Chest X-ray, PA view. Patient: 25 years old, sex F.
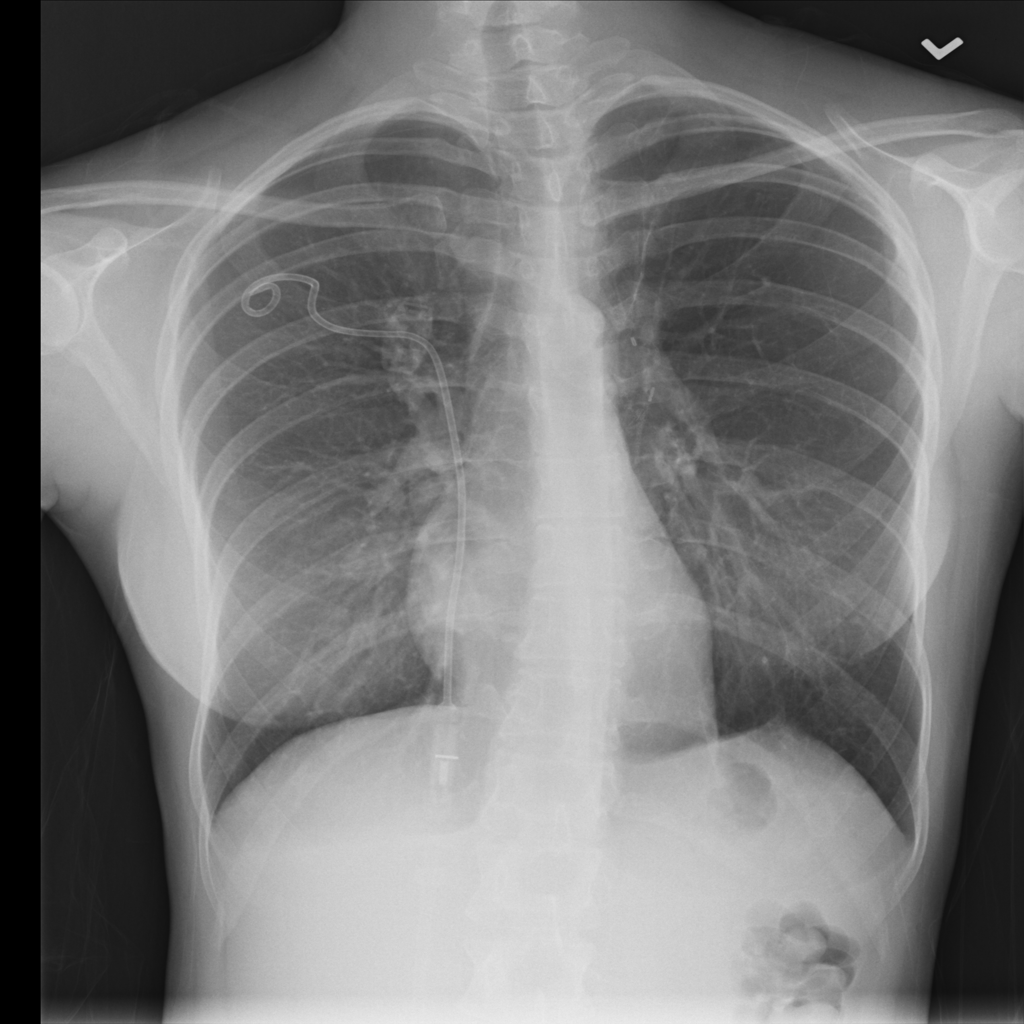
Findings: Pneumothorax